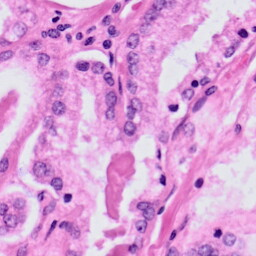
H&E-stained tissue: Prostate